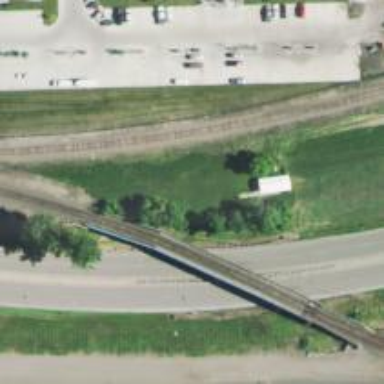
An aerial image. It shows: Railway track.